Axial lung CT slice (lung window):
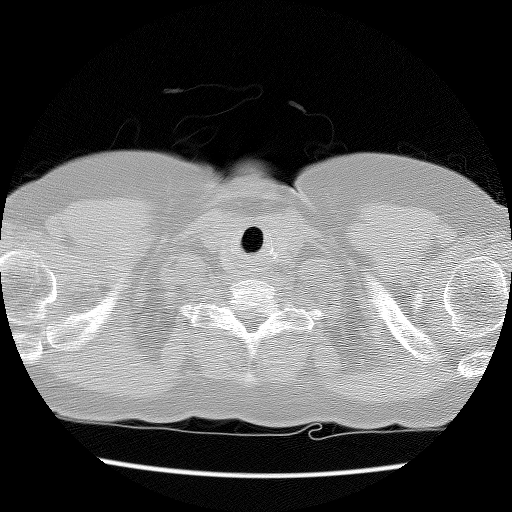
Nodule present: no